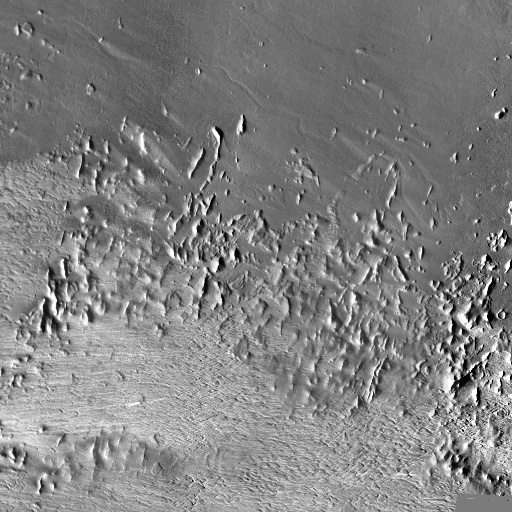
Crater classes present: Background, Other